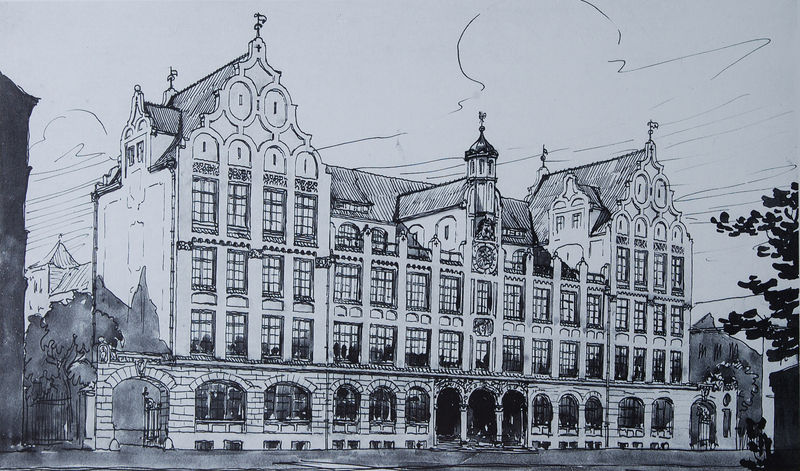
Titel: Höhere Töchter- und Gewerbeschule in München, Luisenstraße
Künstler: Theodor Fischer
Standort: München
Institution: Architektursammlung der TU
Schlagwörter: baum, blätter, feder, himmel, schatten, weiß, wolken, bäume, stadt, fenster, grau, laterne, schwarz, skizze, strasse, säule, säulen, tür, zeichnung, dach, gebäude, haus, park, schloss, wolke, zaun, architektur, barock, sockel, stein, gitter, front, renaissance, turm, garten, ecke, ansicht, bogen, fassade, fahne, dächer, giebel, graphik, linien, platz, rundbogen, treppe, symmetrie, uhr, stufen, striche, tor, bögen, eingang, fugen, tusche, glockenturm, türme, münchen, torbogen, schraffur, bahnhof, entwurf, rathaus, tinte, arkaden, portal, rustika, tore, villa, gotisch, einfahrt, etagen, gaube, kellerfenster, klassik, turmuhr, aufriss, seitenflügel, gemauert, schrägdach, schlußstein, häuserfront, urh, verzogen, gebáude, prachtbau